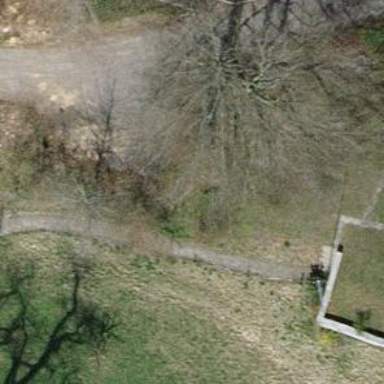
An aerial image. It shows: Cobblestone path.